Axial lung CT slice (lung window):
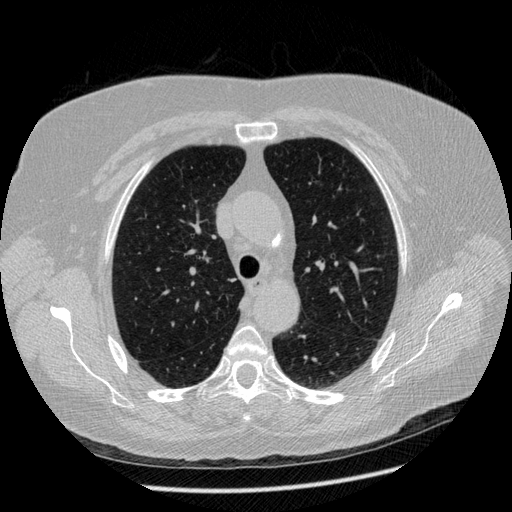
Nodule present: no